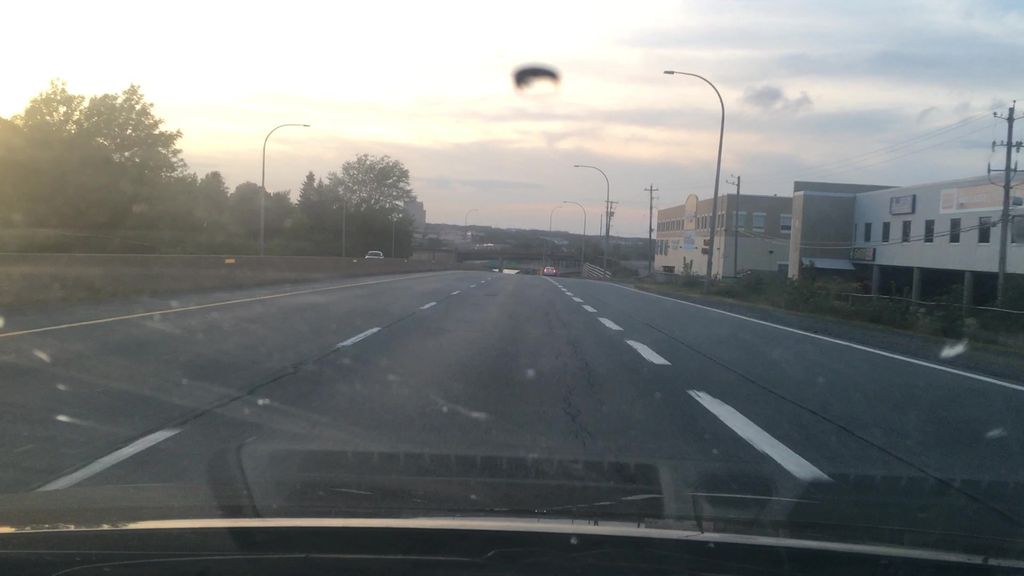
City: halifax